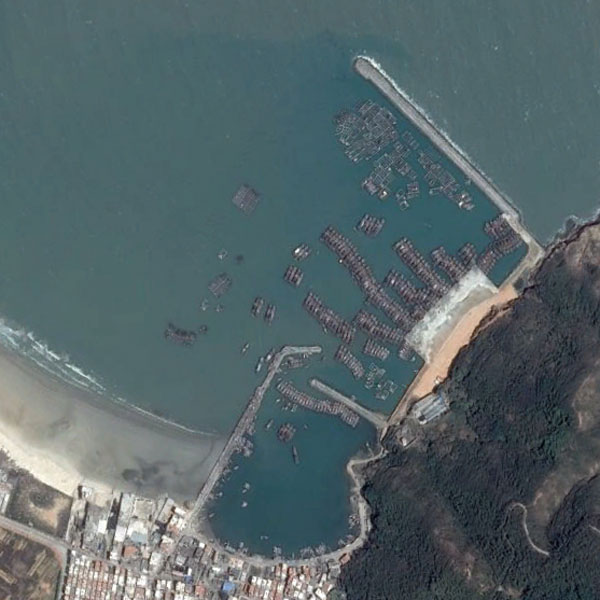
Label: Port